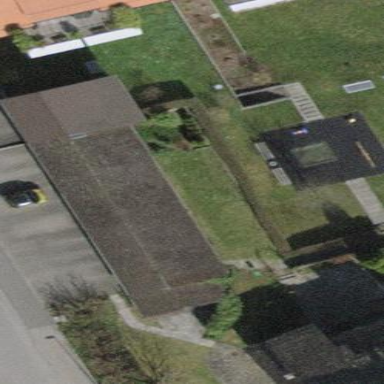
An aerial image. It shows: Group of garages.